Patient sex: F
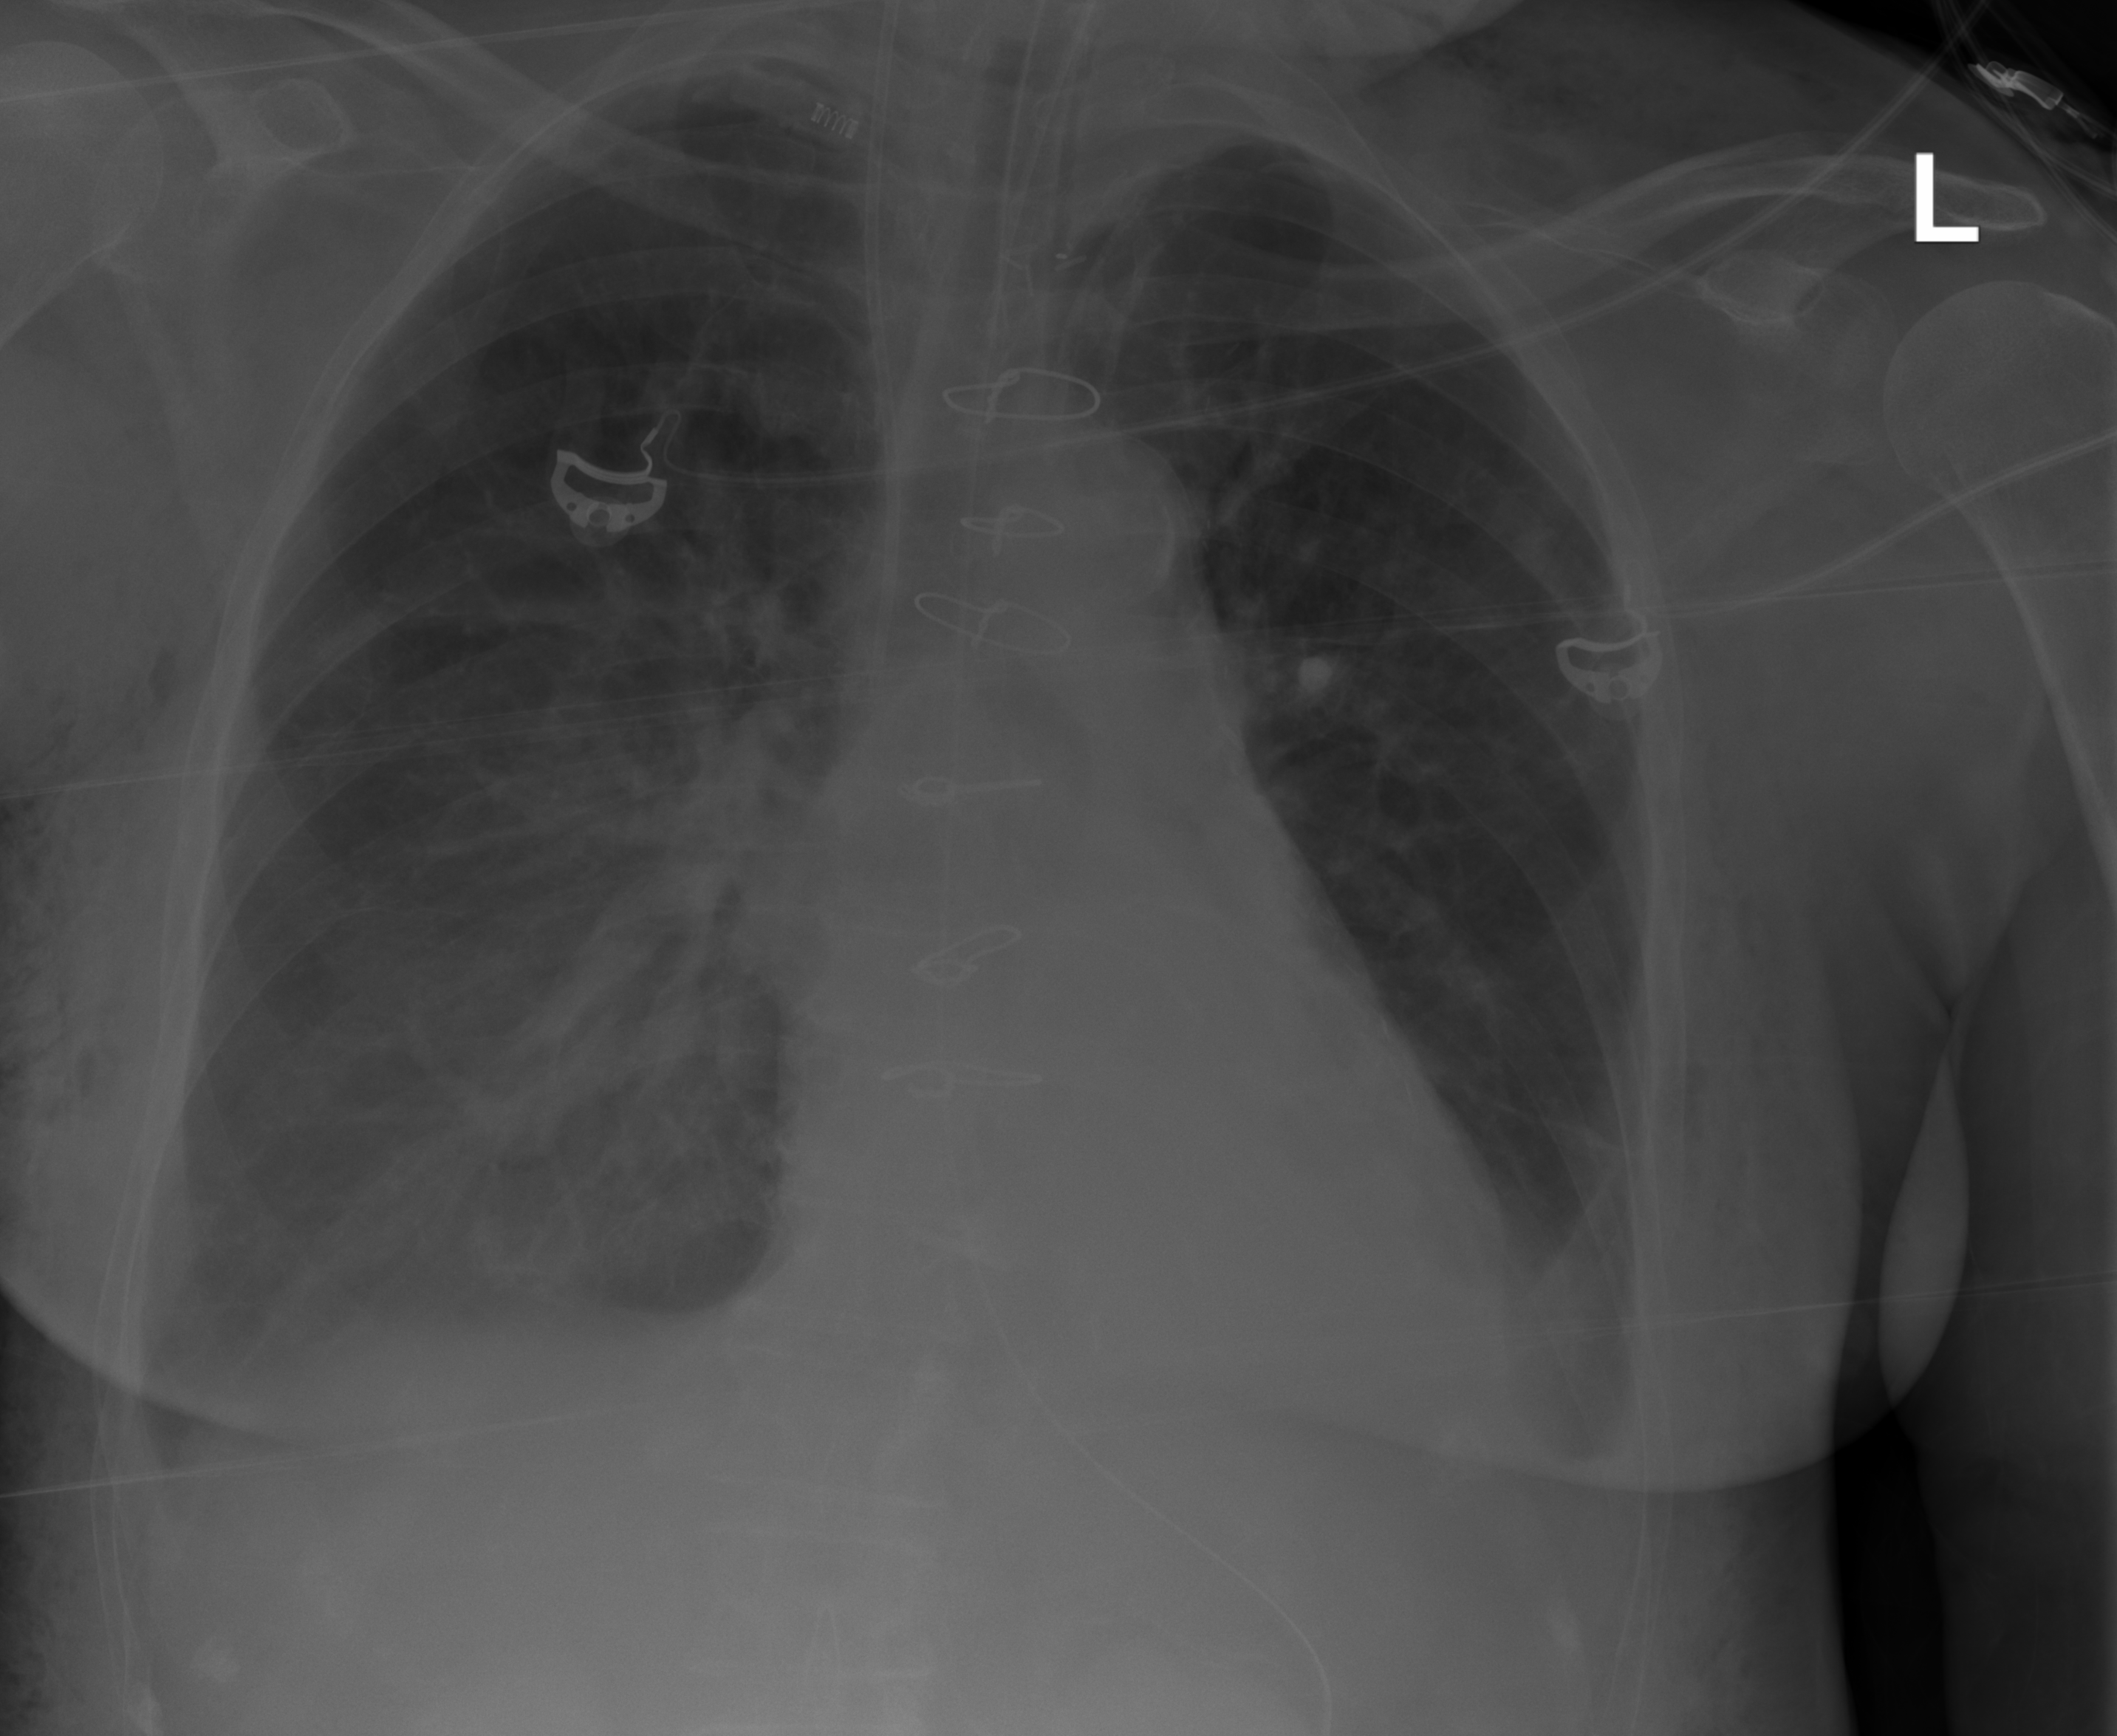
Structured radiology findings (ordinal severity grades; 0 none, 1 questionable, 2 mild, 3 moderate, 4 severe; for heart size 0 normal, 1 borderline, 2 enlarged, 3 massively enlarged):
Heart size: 1
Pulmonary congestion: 2
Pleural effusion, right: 2
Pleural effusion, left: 2
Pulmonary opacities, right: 1
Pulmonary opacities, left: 0
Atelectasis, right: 2
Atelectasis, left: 2